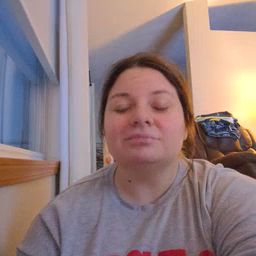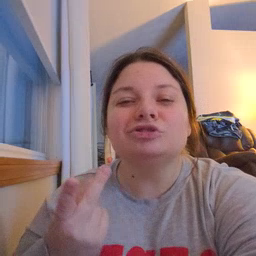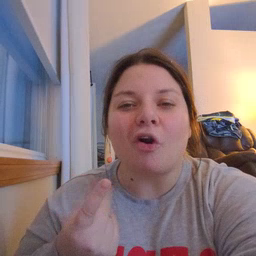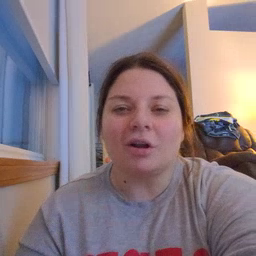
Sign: dog